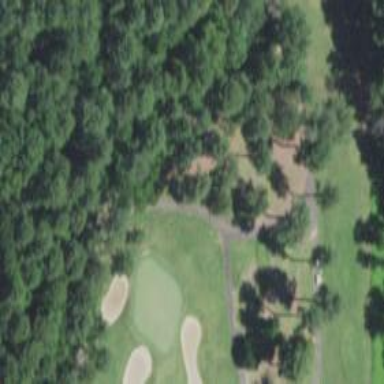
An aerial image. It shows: Pathway for golfing.